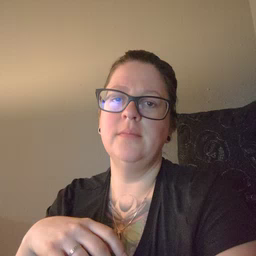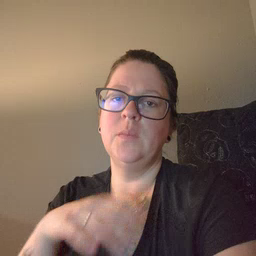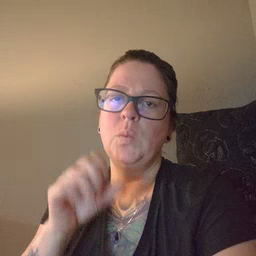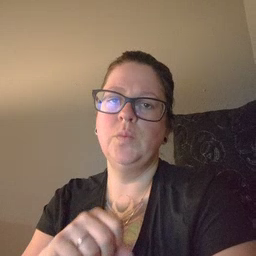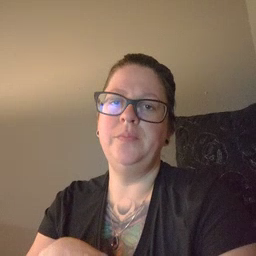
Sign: old